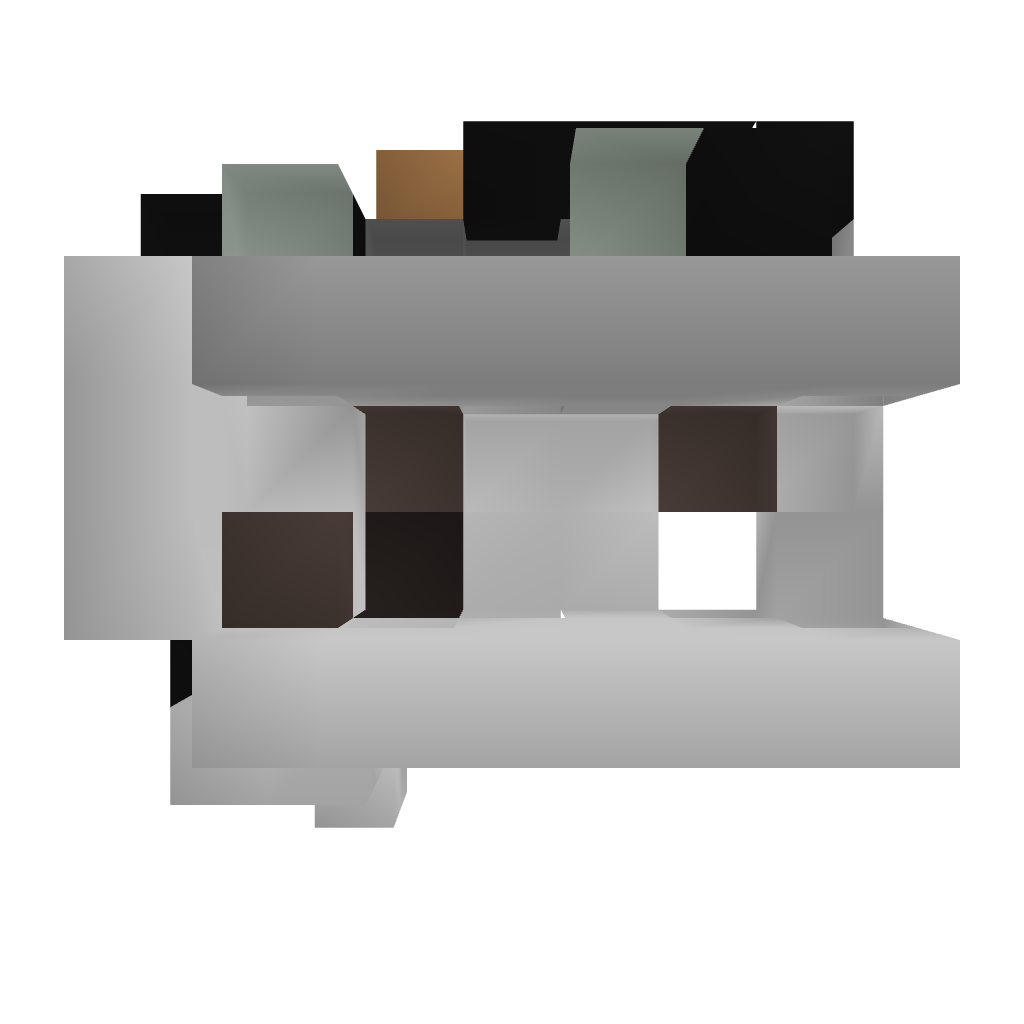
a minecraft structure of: Chicken Farm+Cooker #2